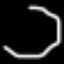
Label: octagon